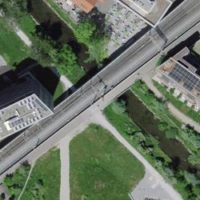
EUNIS habitat code: 25
Species observed at this site:
Corvus corone
Motacilla cinerea
Cyanistes caeruleus
Alcedo atthis
Anas platyrhynchos
Aix galericulata
Fringilla coelebs
Passer domesticus
Spinus spinus
Carduelis carduelis
Turdus merula
Gallinula chloropus
Mareca strepera
Parus major
Pica pica
Cinclus cinclus
Motacilla alba